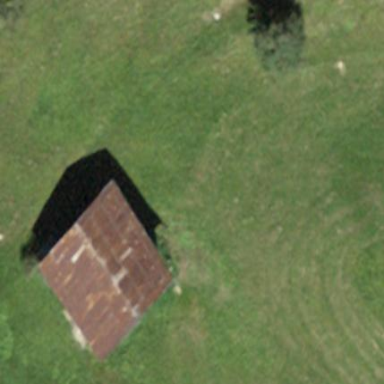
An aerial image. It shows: Shed building.